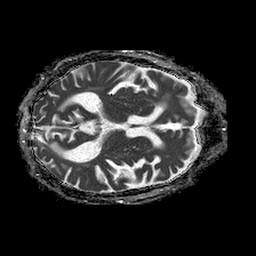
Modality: ADC
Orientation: axial
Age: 81
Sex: male
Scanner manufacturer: philips
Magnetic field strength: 1.5 T
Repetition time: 4.6 s
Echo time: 0.08517 s